Interaction volume radius: 10 \u00c5
Interaction volume height: 15 \u00c5
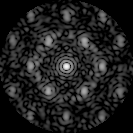
Disorder parameter: 0.5597